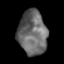
Tissue: skin
Cell type: Epithelial cells
Senescence score: 0.2748
Nuclear area (px): 1244
Mean DAPI intensity: 105.315